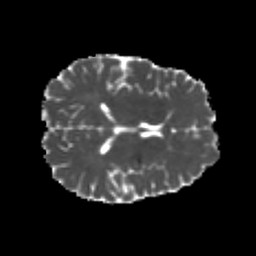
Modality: MD
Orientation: axial
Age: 20
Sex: female
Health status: healthy
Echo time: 0.074 s